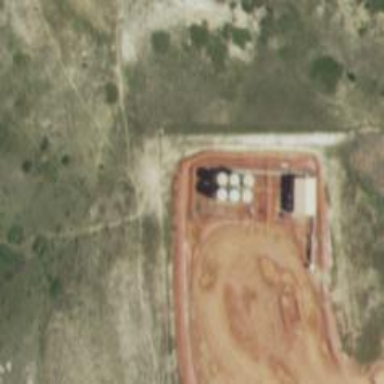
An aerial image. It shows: Storage tank that is man-made.